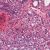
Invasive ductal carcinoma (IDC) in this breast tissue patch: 0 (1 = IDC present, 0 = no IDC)